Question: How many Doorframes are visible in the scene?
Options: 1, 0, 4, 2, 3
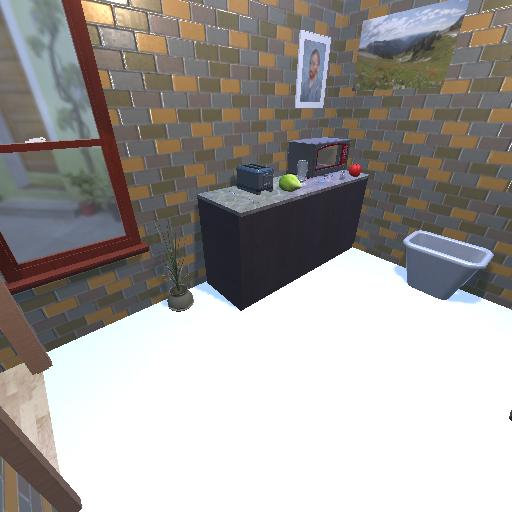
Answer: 1